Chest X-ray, PA view. Patient: 54 years old, sex F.
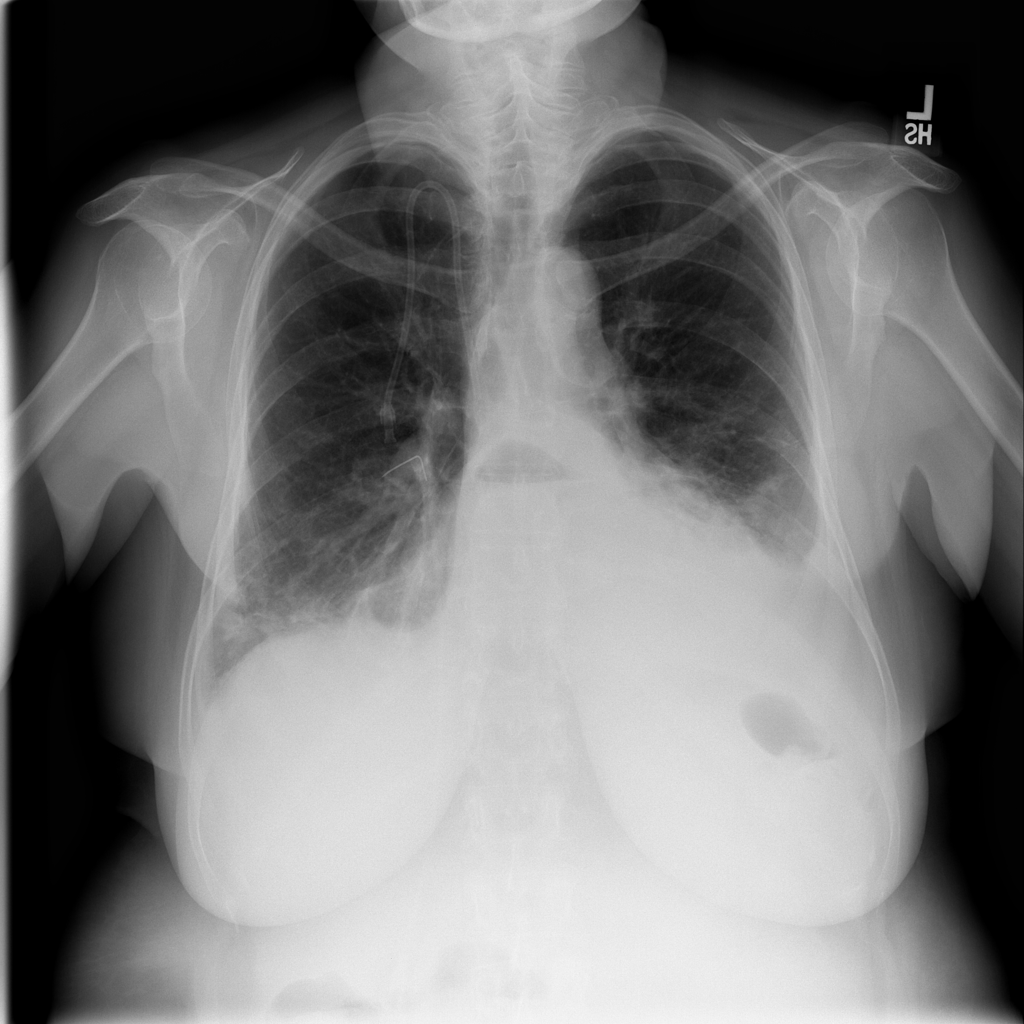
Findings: Effusion, Hernia, Infiltration